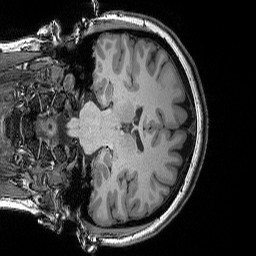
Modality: T1w
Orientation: coronal
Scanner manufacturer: siemens
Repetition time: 2.25 s
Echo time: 0.00418 s